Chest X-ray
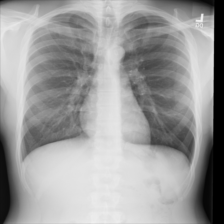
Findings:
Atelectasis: negative
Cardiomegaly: negative
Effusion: negative
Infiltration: negative
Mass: negative
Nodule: negative
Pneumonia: negative
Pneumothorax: negative
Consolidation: negative
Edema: negative
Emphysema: negative
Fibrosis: negative
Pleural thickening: negative
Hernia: negative